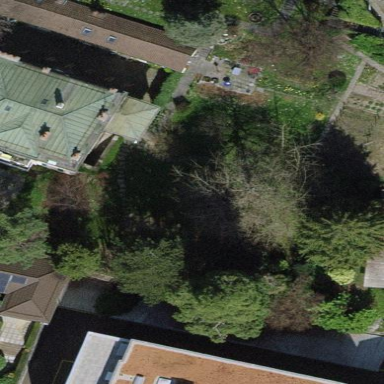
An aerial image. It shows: Garden area designated for leisure land.